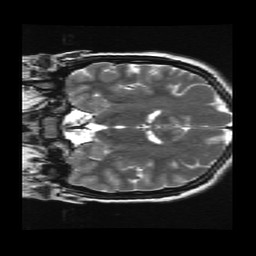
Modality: T2w
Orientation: coronal
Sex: female
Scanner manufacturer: ge
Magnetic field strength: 3 T
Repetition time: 5 s
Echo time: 0.1017 s